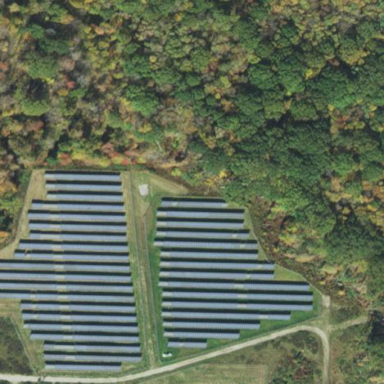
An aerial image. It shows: Solar power plant with photovoltaic panels generating electricity. The plant is surrounded by fence.